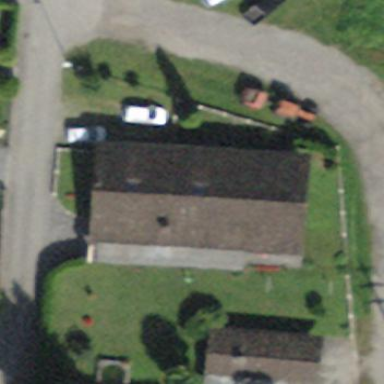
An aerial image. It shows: Detached building.